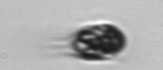
Label: Mesodinium